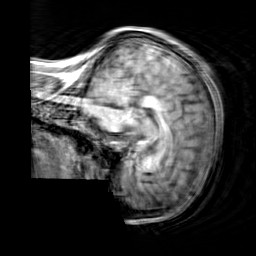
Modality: T1w
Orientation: sagittal
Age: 26
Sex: female
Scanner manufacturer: siemens
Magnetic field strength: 3 T
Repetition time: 2.3 s
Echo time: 0.00303 s